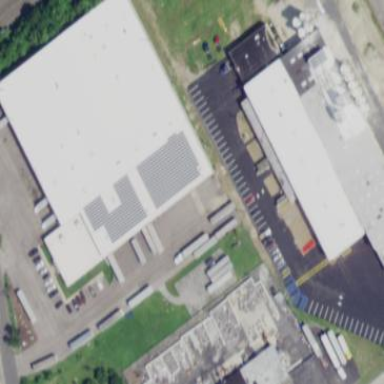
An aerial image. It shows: Industrial building.